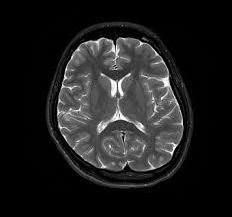
Label: notumor